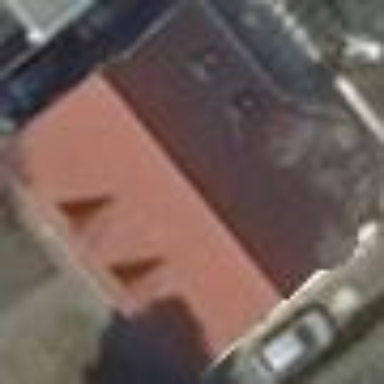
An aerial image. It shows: Detached building with gabled roof.